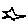
Label: star